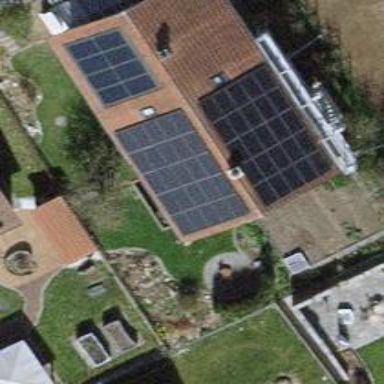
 consisting of solar photovoltaic panels."